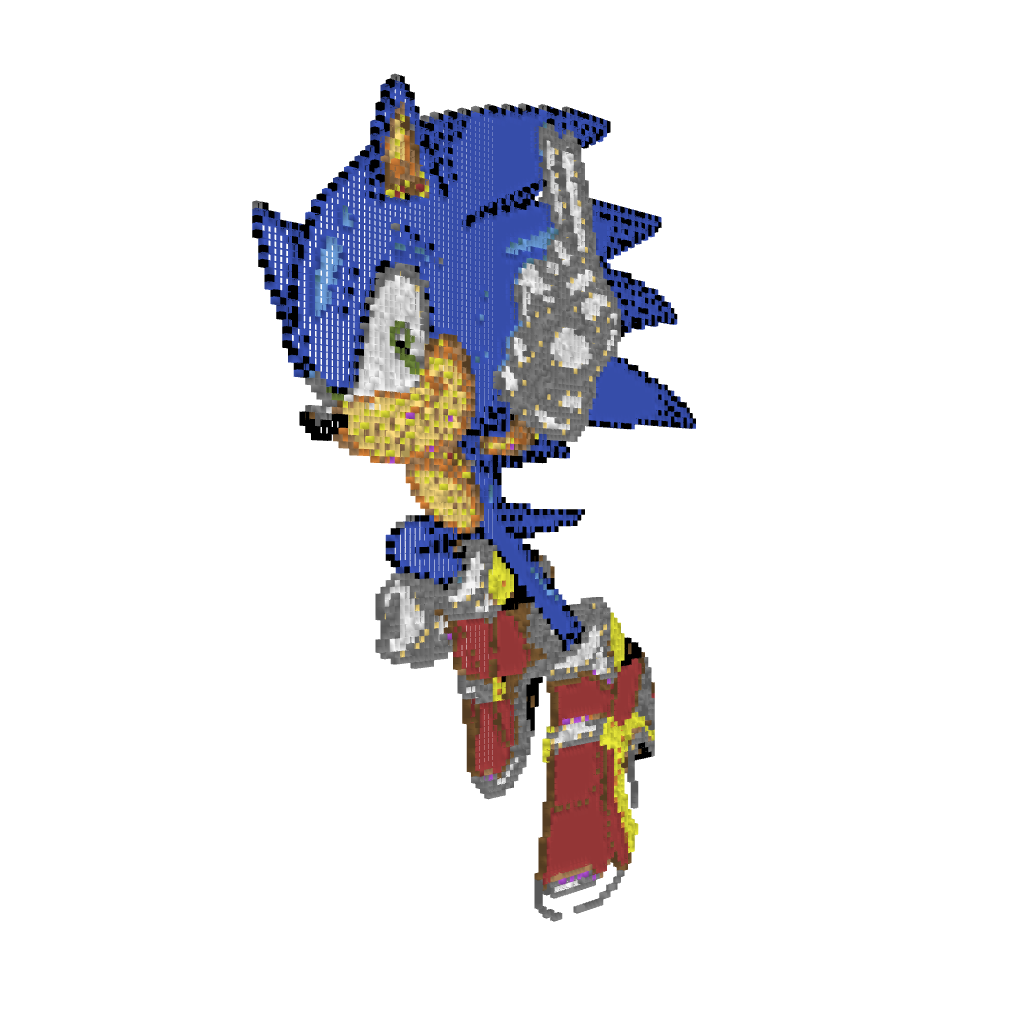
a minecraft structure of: Sonic SAB2 high quality